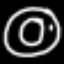
Label: donut